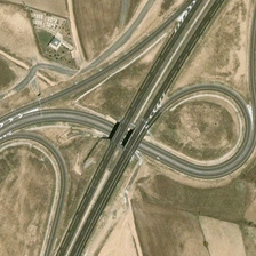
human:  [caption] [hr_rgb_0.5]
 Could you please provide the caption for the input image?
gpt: The viaduct settled on the wasteland is a very mirror moon.

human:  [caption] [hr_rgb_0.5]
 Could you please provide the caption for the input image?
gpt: The viaduct settled on the wasteland is a mirror image.

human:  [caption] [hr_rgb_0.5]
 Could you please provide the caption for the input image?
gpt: The viaduct settled on the wasteland is very mirror-like.

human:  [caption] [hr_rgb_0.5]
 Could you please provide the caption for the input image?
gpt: The bridge settled on the wasteland has a good mirror.

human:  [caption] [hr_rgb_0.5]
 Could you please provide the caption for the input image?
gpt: The viaduct settled on the wasteland is a very mirror.